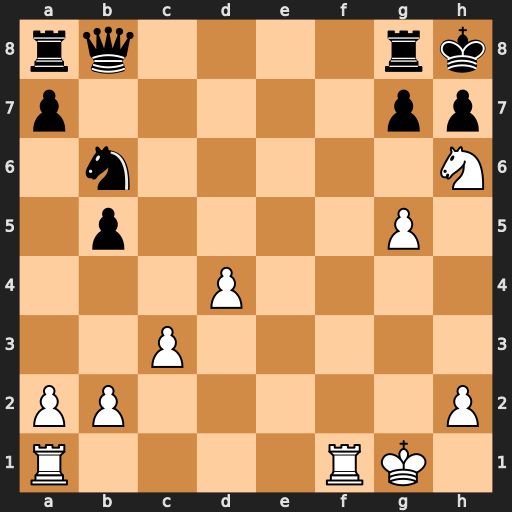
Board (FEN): rq4rk/p5pp/1n5N/1p4P1/3P4/2P5/PP5P/R4RK1
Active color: w
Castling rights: -
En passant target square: -
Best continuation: Nf7#